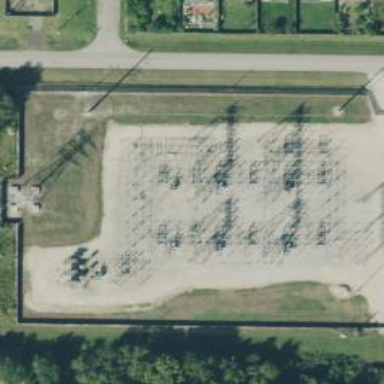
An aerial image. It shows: Switch used for power control.